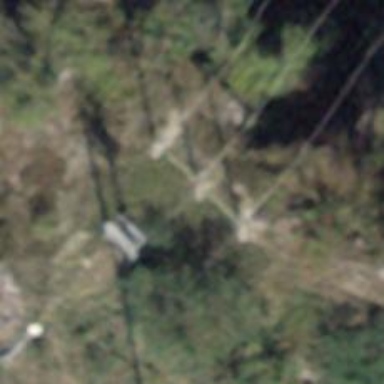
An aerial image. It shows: Utility pole in the area.